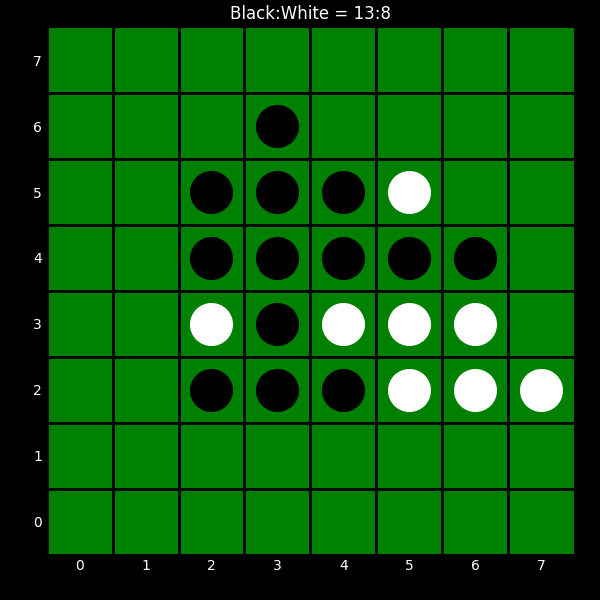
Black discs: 13
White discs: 8